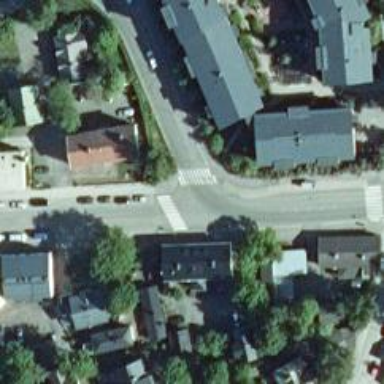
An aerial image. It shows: Marked road crossing.